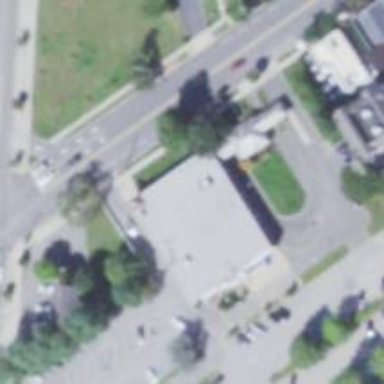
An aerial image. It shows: Pharmacy.